Question: I have a news model which has 'Title' and 'Excerpt' properties and need to display them like this image.
'ObservableCollection<NewsModel>(getNews())'

my question is what control should I use to accomplish this view?
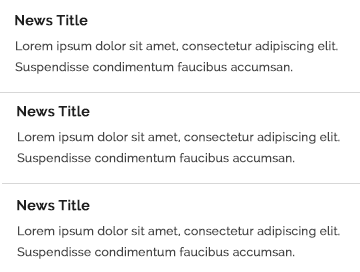
Answer: You could use <URL> to accomplish your task, Something like this,
'''
<ListView Name="listView1" ItemsSource="{Binding}">
<ListView.ItemTemplate>
<DataTemplate>
<WrapPanel>
<TextBlock Text="{Binding Path=Title}" MinWidth="80" />
<TextBlock Text="{Binding Path=Description}" MinWidth="80" />
</WrapPanel>
</DataTemplate>
</ListView.ItemTemplate>
</ListView>
</Grid>
'''